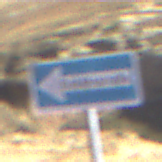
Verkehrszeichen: EinbahnstrasseLinksweisend
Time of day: MorningAfternoon
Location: Outdoor (Nature)
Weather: Clear
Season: NotSpecified
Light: Natural